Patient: sex F, age 77
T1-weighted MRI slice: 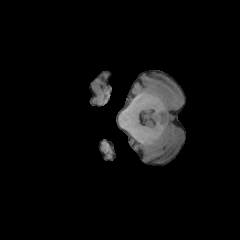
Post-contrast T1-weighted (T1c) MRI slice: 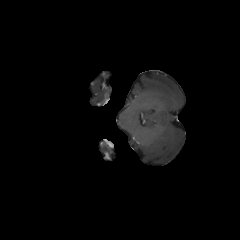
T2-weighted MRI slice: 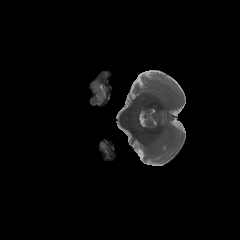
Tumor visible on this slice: no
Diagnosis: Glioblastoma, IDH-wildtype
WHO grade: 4